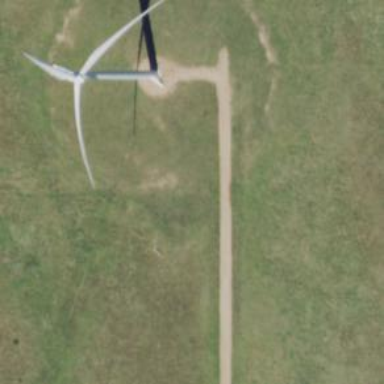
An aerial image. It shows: Road designated for service vehicles in wind farm area.